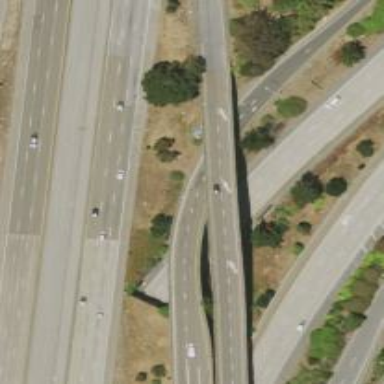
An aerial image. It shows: Bridge along trunk link highway.